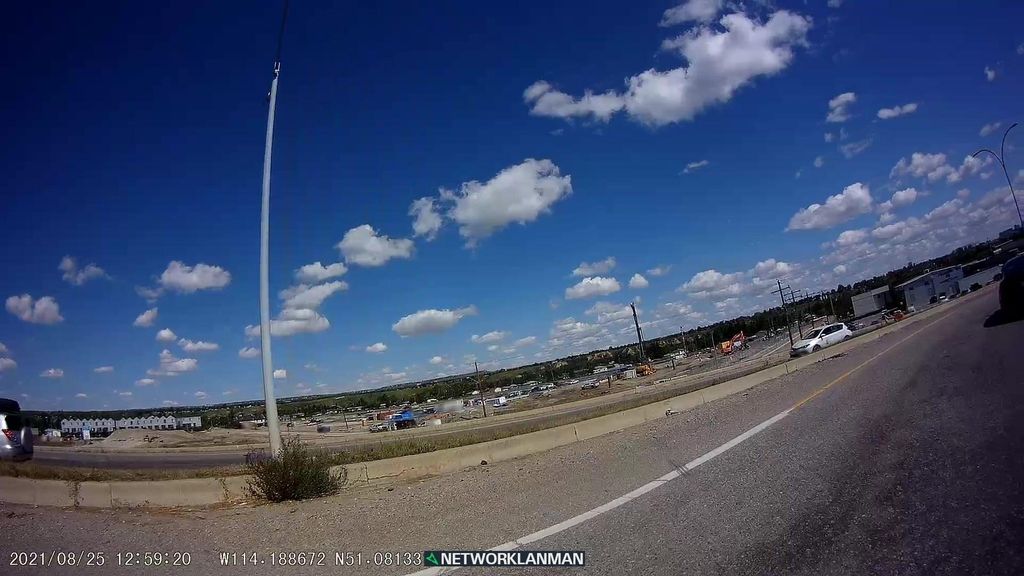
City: calgary